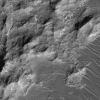
Atmospheric dust classification: not_dusty